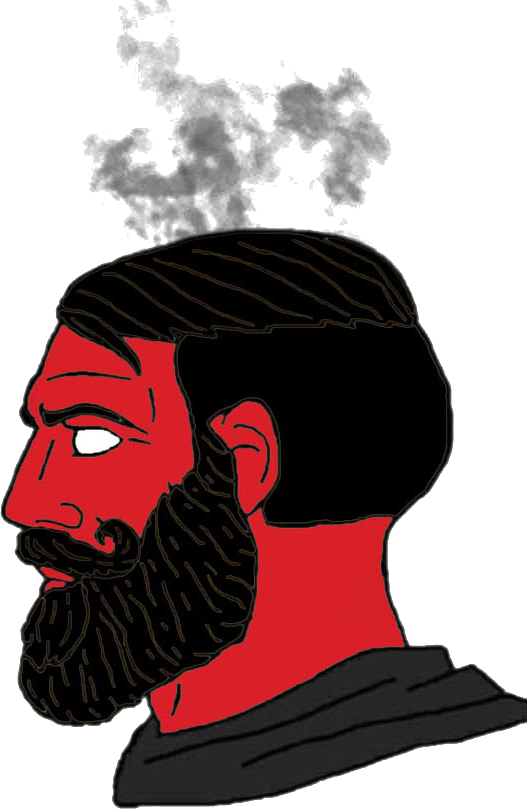
Label: 4_Yes_Chad